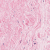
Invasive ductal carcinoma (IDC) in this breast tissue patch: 0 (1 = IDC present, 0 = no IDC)